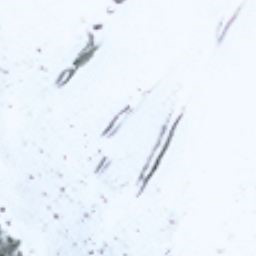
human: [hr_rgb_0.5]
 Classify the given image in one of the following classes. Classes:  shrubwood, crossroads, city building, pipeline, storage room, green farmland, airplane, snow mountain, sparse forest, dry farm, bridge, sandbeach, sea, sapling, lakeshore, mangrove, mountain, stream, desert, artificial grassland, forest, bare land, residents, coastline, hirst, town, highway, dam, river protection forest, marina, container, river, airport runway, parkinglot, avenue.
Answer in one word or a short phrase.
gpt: snow mountain